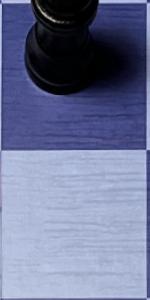
Label: Empty